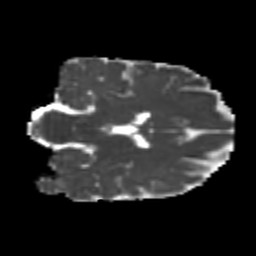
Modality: MD
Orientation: coronal
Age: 26
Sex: female
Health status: healthy
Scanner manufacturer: philips
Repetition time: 7.385 s
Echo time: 0.08599 s